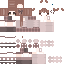
A female human skin with pale skin, wearing brown long hair dressed in a blue hoodie and brown pants, featuring a closed mouth.